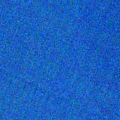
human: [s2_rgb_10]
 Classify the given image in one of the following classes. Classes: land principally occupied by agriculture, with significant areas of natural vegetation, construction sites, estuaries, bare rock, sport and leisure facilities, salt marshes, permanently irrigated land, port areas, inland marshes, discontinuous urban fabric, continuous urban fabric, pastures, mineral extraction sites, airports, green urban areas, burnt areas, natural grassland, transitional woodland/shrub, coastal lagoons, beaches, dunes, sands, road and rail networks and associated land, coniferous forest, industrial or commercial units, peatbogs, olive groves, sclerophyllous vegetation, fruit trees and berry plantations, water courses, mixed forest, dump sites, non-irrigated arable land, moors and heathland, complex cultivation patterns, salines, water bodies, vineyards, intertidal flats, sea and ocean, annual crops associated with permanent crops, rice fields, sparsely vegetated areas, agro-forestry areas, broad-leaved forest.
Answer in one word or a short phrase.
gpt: sea and ocean